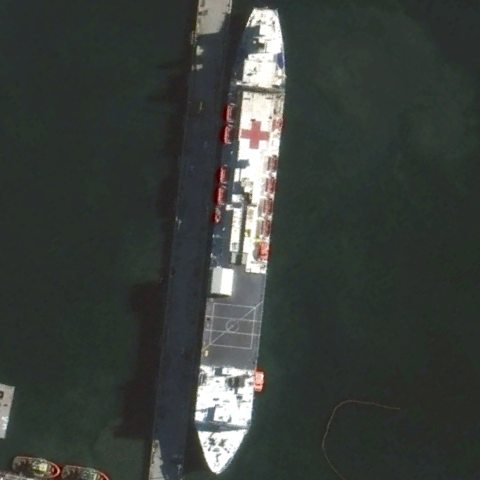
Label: civil